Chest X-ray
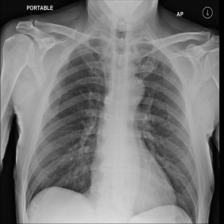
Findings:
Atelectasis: negative
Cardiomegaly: negative
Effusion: negative
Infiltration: negative
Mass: negative
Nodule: negative
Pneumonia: negative
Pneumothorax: negative
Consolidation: negative
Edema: negative
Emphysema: negative
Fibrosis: negative
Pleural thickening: negative
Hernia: negative